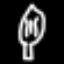
Label: leaf